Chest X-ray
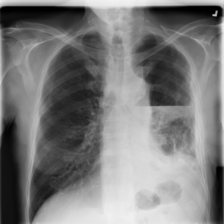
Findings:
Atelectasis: negative
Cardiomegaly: negative
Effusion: negative
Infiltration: negative
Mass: negative
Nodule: negative
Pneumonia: negative
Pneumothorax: negative
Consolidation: negative
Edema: negative
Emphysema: negative
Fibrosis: negative
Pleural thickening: negative
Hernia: negative